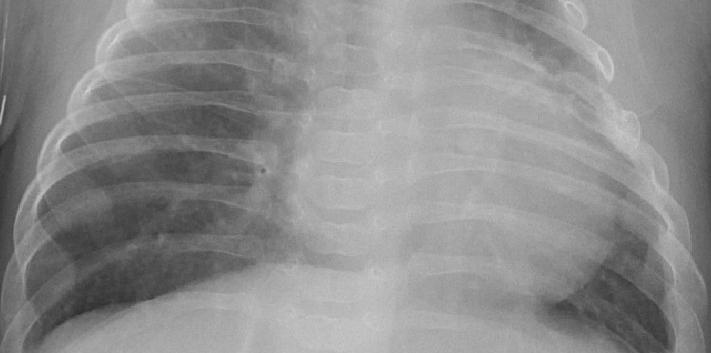
Diagnosis: PNEUMONIA